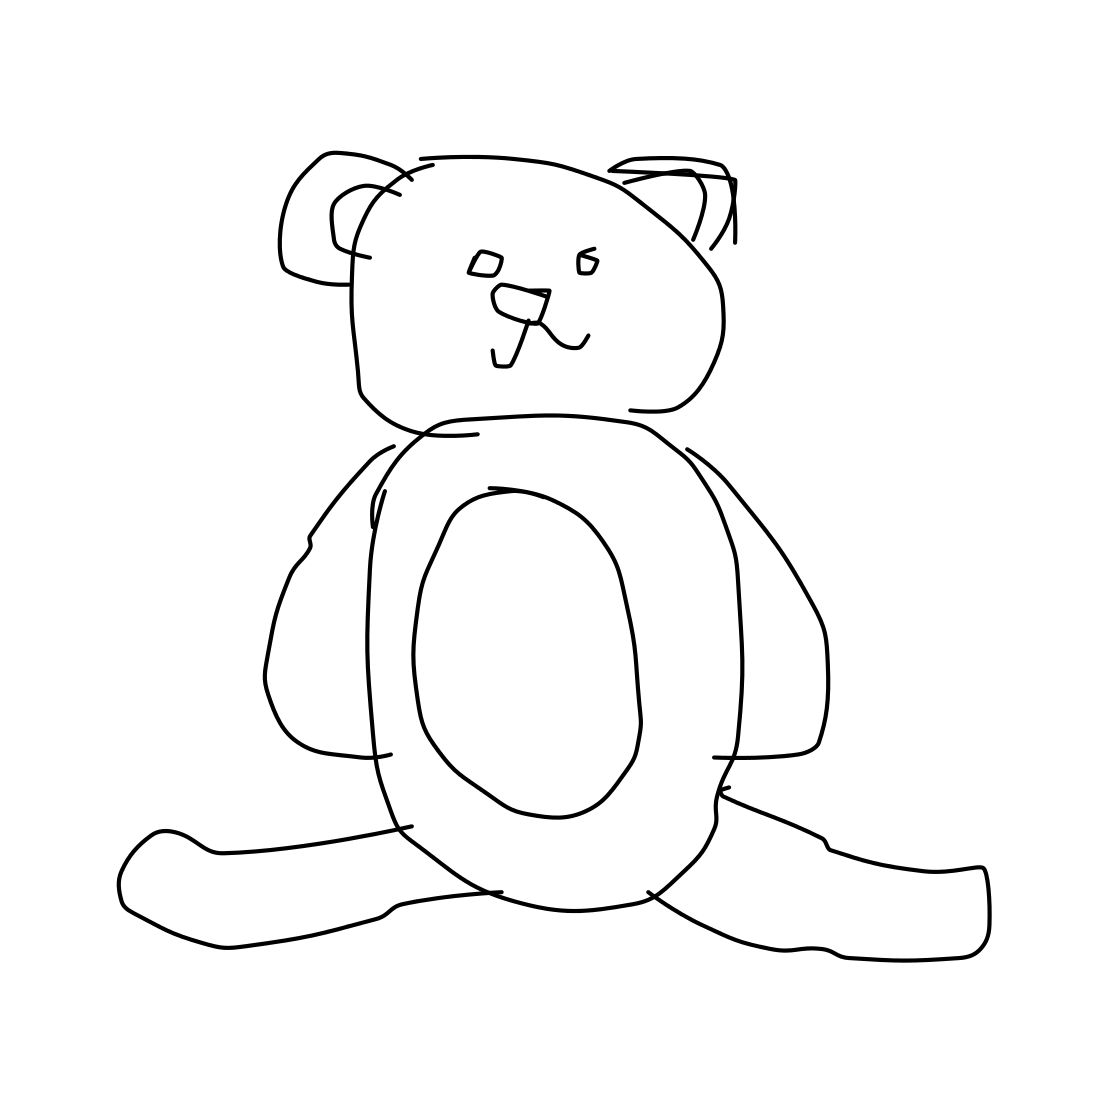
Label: teddy-bear